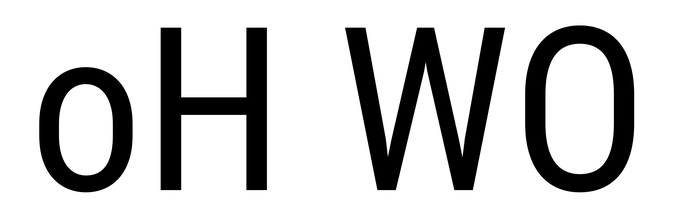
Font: Roboto_Condensed_Regular